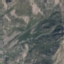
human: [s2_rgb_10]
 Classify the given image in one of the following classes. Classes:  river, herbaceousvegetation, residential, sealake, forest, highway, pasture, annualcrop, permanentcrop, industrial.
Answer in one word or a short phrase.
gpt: HerbaceousVegetation